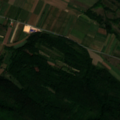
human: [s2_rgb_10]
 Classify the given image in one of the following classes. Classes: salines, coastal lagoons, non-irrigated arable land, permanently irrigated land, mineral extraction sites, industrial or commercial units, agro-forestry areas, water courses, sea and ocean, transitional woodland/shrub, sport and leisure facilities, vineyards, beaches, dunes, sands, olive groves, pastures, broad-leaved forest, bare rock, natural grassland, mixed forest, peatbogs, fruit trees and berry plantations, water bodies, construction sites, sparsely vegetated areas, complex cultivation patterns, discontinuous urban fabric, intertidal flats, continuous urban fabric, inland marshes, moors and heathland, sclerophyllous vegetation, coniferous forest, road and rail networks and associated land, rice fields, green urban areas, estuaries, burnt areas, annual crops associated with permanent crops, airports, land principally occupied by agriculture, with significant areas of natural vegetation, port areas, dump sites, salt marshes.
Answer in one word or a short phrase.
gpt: non-irrigated arable land, complex cultivation patterns, broad-leaved forest, transitional woodland/shrub